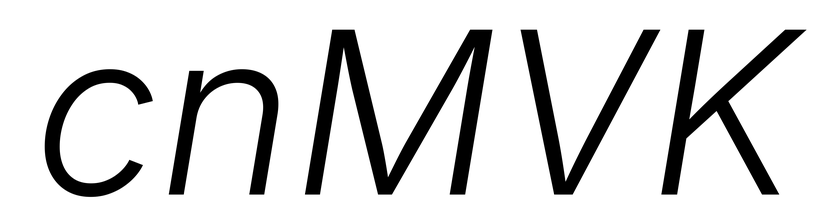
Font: Inter-Italic_Light_Italic